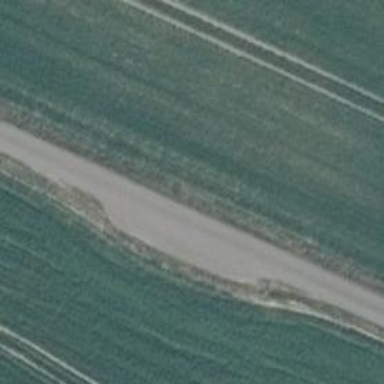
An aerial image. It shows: Passing place on the road.